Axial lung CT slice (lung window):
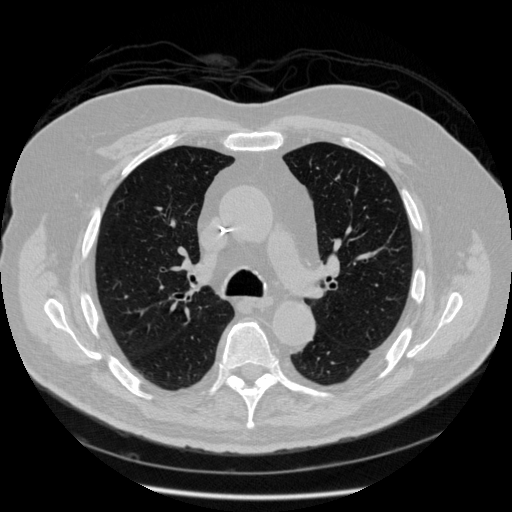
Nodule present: no